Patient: sex M, age 61
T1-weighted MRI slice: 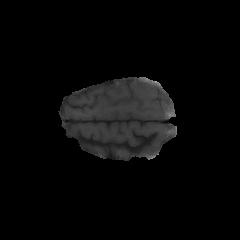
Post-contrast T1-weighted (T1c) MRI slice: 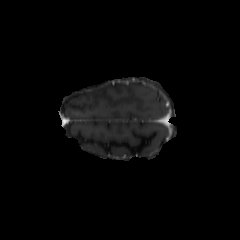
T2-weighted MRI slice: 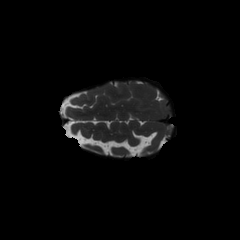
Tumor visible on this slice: no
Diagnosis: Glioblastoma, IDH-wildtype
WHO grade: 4